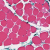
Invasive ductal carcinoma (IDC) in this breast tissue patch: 0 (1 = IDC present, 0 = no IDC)